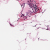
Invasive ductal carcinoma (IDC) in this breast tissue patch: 0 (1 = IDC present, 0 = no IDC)